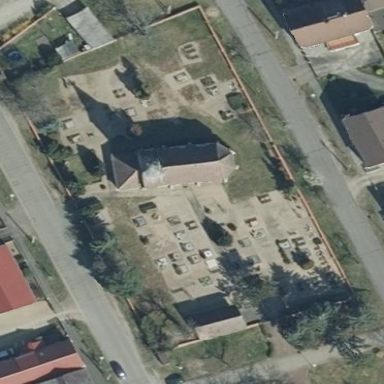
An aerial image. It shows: Cemetery.